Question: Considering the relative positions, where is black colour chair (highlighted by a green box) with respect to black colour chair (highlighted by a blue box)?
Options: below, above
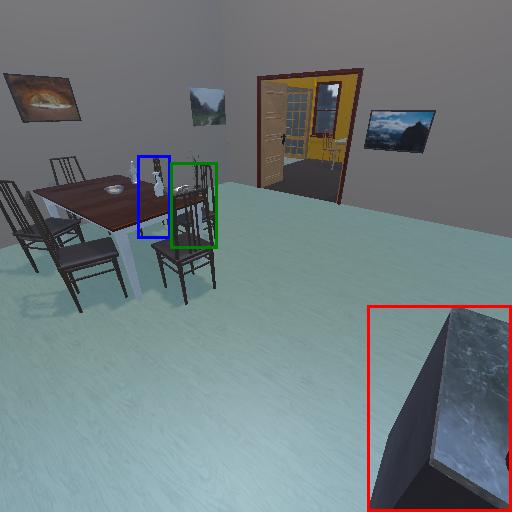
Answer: below